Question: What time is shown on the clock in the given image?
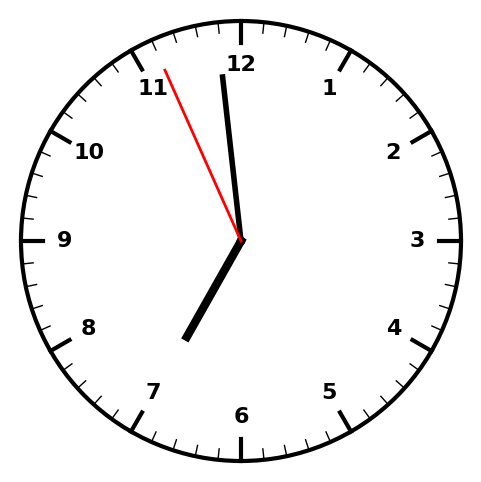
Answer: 06:58:56